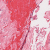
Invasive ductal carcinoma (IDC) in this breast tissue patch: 0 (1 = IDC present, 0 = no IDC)